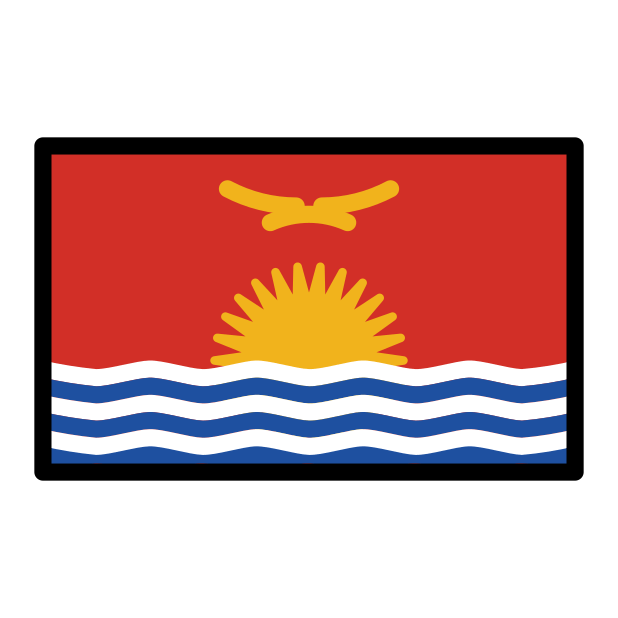
flag: Kiribati